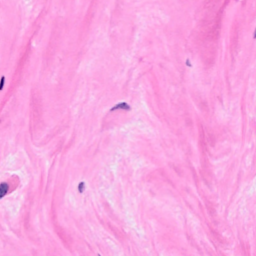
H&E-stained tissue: Breast